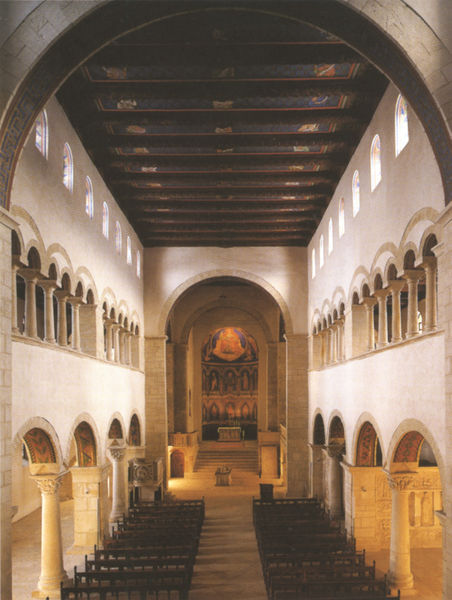
Titel: Stiftskirche St. Cyriakus in Gernrode
Standort: Gernrode, St. Cyriakus (EU - D - Nds)
Schlagwörter: weiß, braun, fenster, holz, licht, schwarz, säule, säulen, architektur, stein, innenraum, kirche, gold, decke, gotik, deutschland, sitze, bogen, bank, empore, rundbogen, wandgemälde, balken, deutsch, hoch, galerie, foto, fotografie, bögen, gang, holzdecke, altar, arkaden, bänke, inneres, langhaus, photo, kirchenschiff, kirchenbänke, mittelschiff, eiss, kanzel, obergaden, triforium, altarraum, apsis, rundbögen, romanik, chor, sakralbau, basilika, kreuzgang, romanisch, kolonade, stützenwechsel, vierung, kolonaden, sitzreihen, biforium, balkendecke, architektu, flachdecke, seitengang, bogne, hildesheim, kirchnschiff